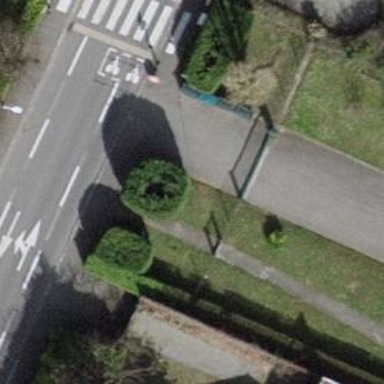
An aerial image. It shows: Gate.